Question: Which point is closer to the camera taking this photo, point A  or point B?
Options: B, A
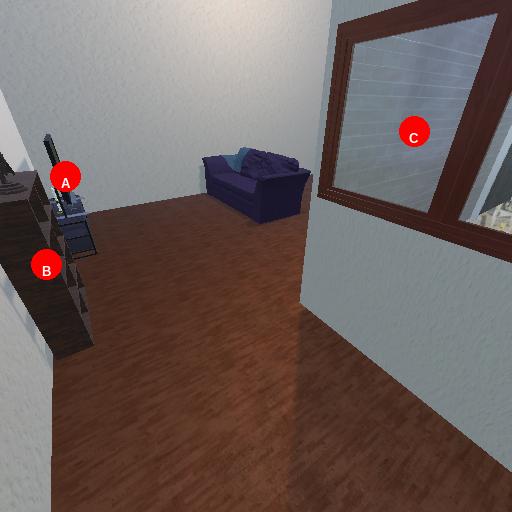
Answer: B